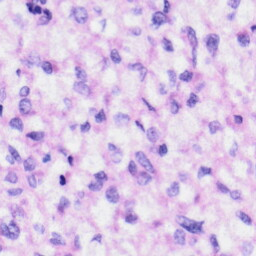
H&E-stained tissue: Liver